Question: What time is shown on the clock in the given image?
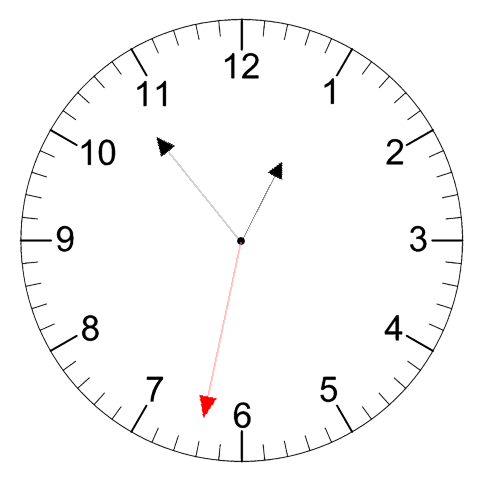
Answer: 12:53:32